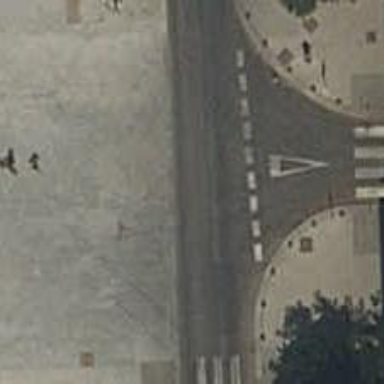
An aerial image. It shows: Road with "give way" sign.